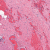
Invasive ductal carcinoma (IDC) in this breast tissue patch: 0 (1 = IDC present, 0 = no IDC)